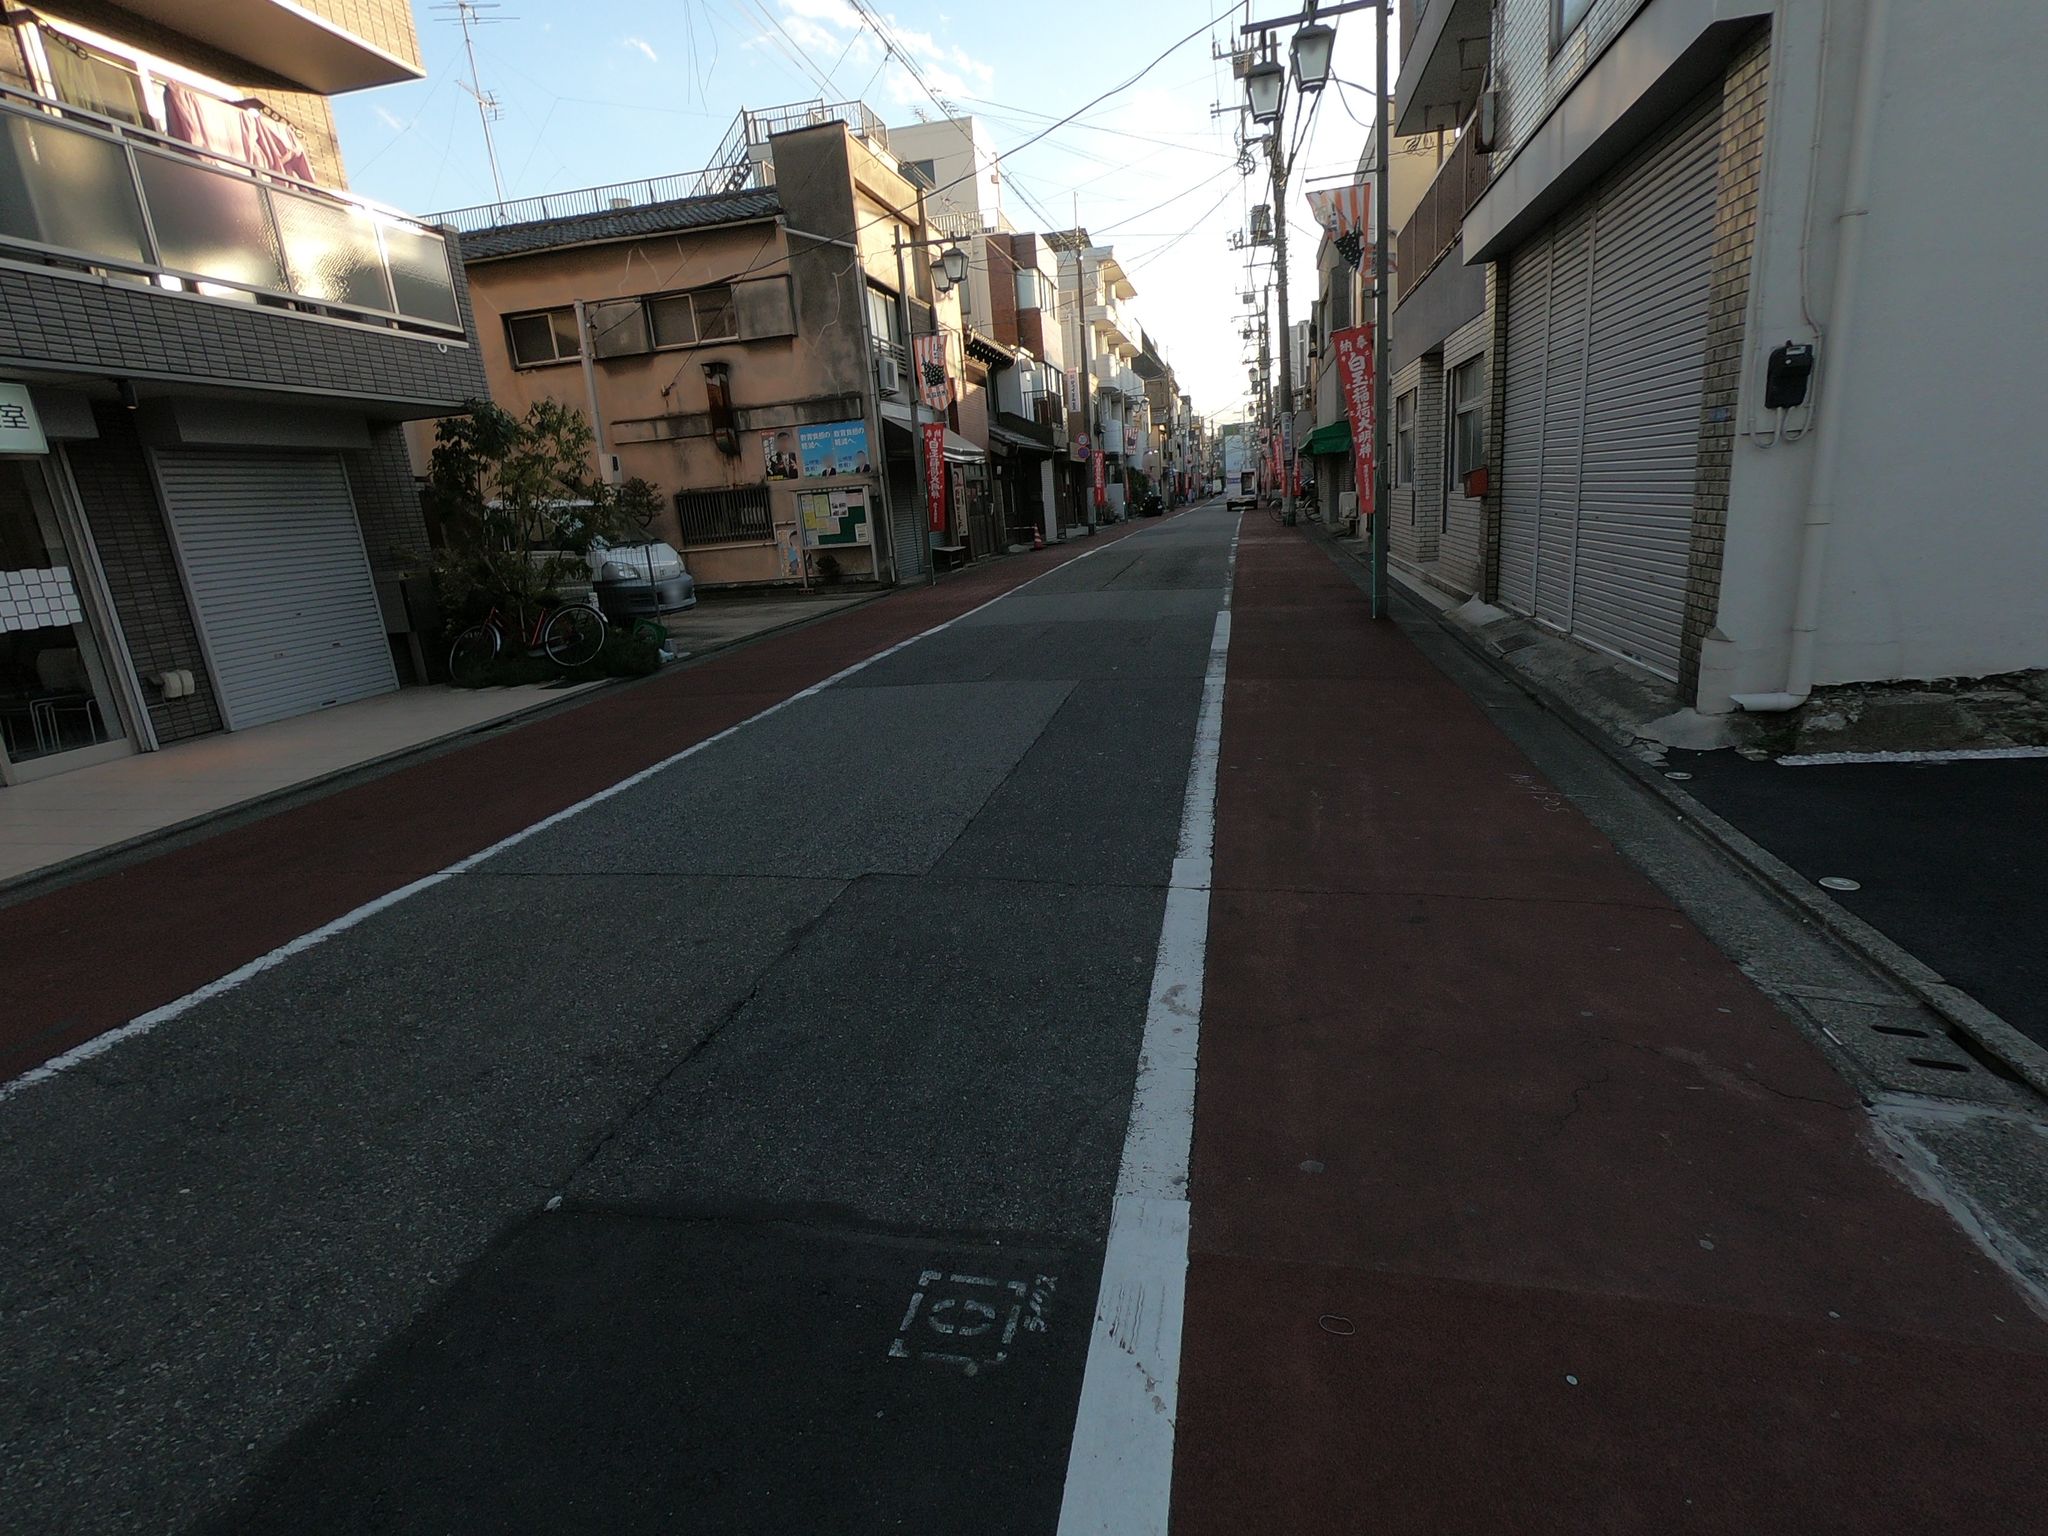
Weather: clear
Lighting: day
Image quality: good
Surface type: driving surface
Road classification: tertiary
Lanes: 1
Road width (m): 5.0
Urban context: urban centre
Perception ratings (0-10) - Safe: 1.7, Lively: 4.74, Beautiful: 1.95, Boring: 3.38, Depressing: 5.92, Wealthy: 1.36